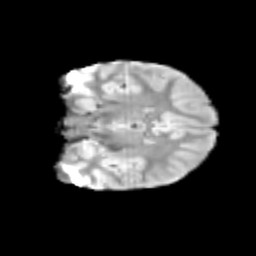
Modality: T2w
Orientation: coronal
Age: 10
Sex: female
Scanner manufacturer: siemens
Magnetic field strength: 3 T
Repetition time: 3.8 s
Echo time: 0.07 s